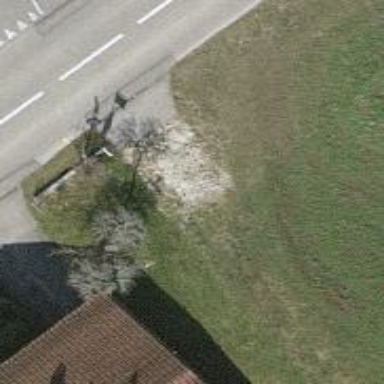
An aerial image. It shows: Bus stop with platform for public transport.